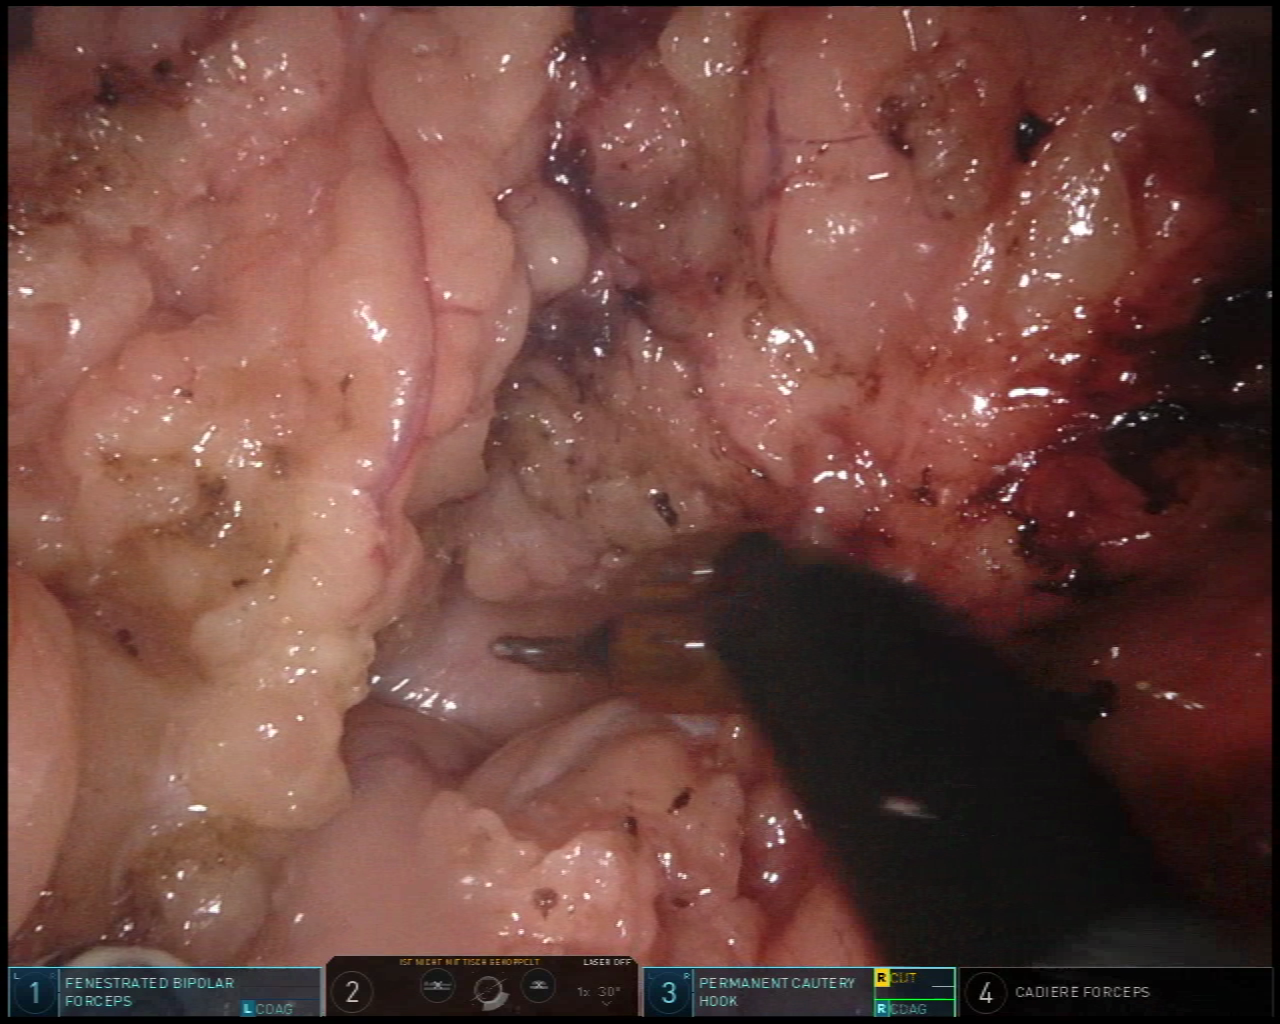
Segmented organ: stomach
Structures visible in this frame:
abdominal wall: no
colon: no
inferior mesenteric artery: no
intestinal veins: no
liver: no
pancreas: no
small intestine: no
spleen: no
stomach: yes
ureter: no
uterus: no
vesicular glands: no